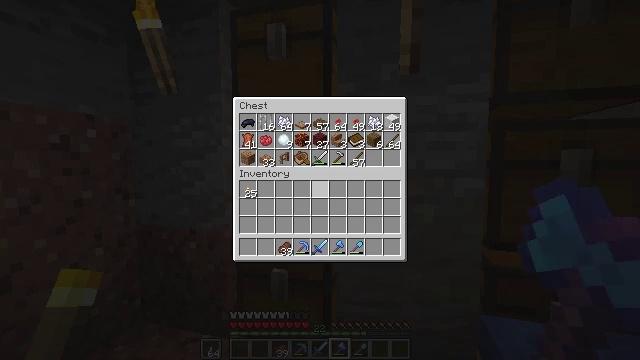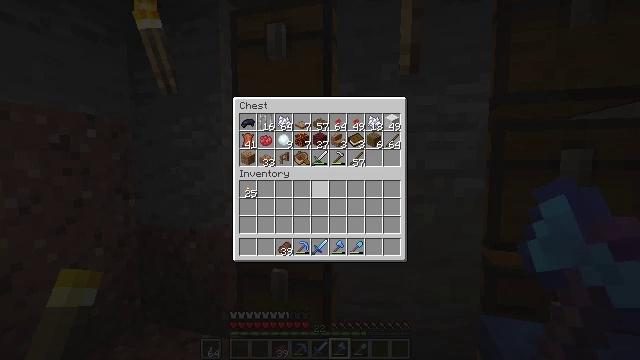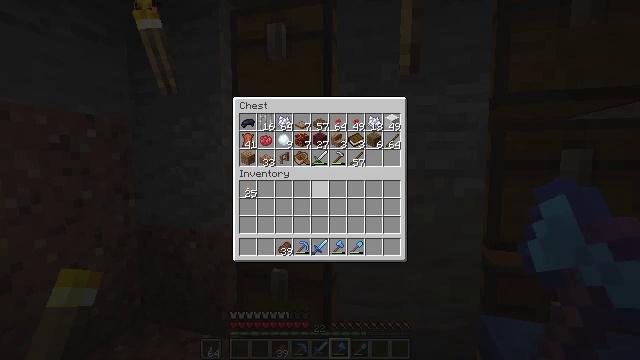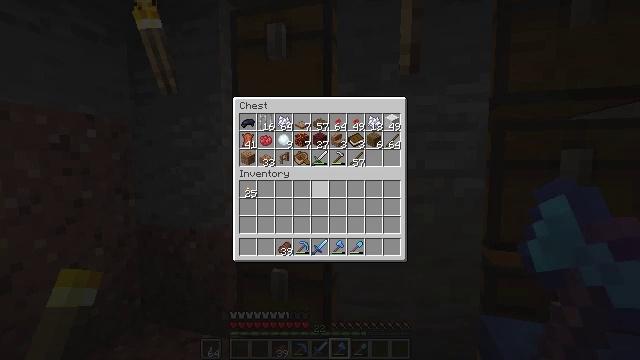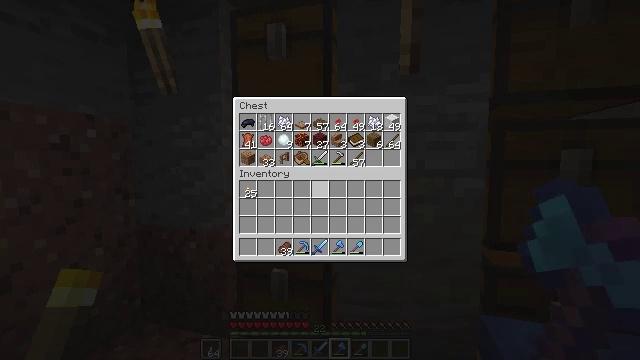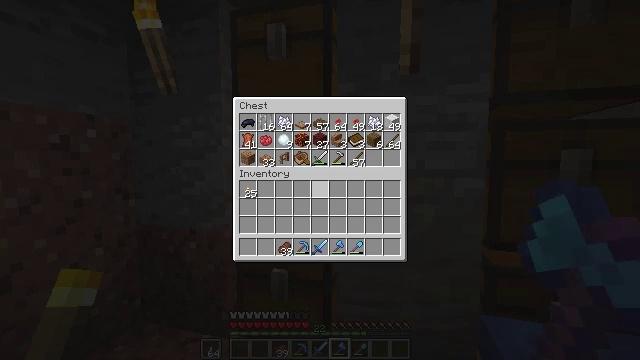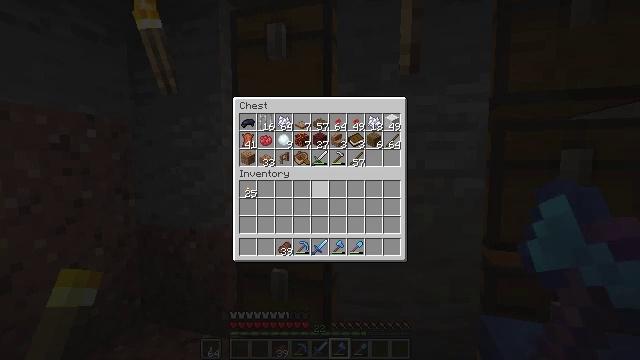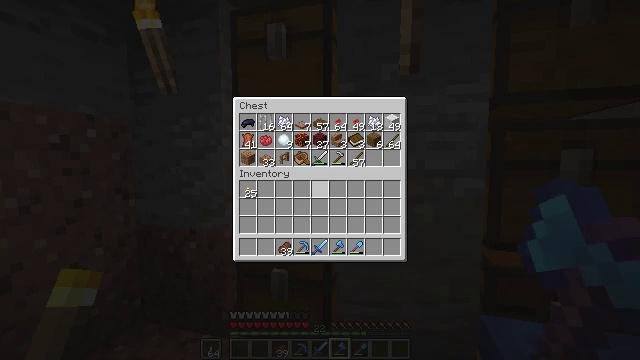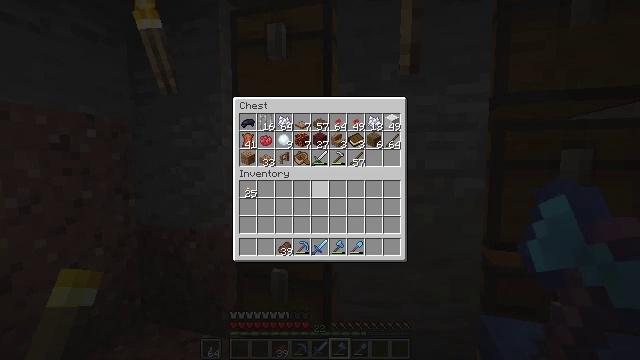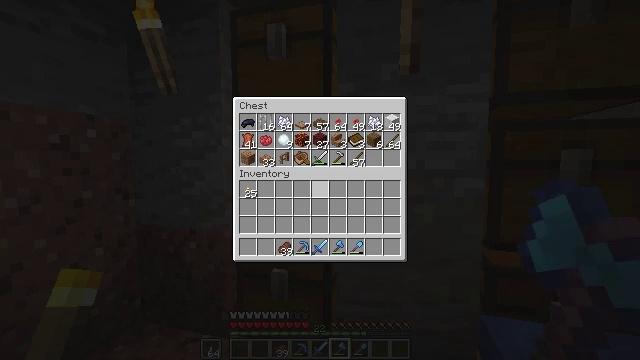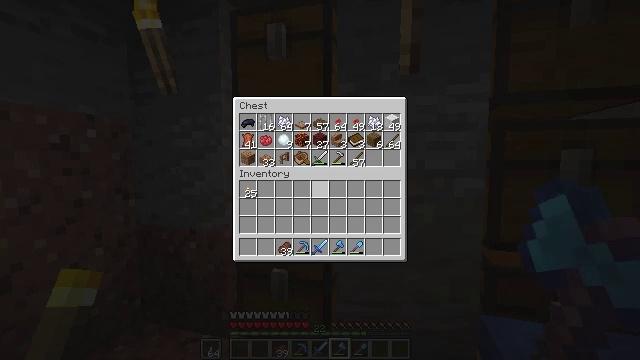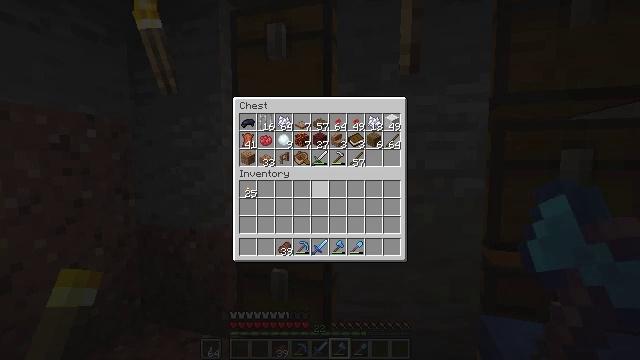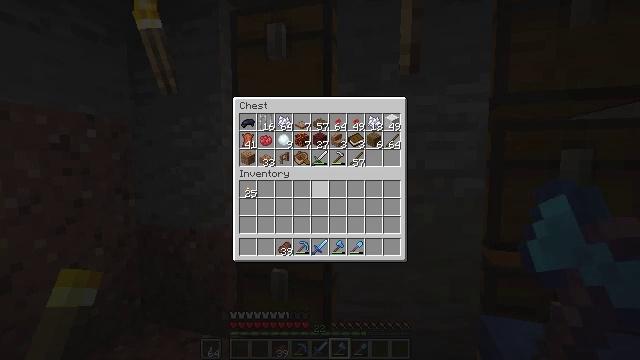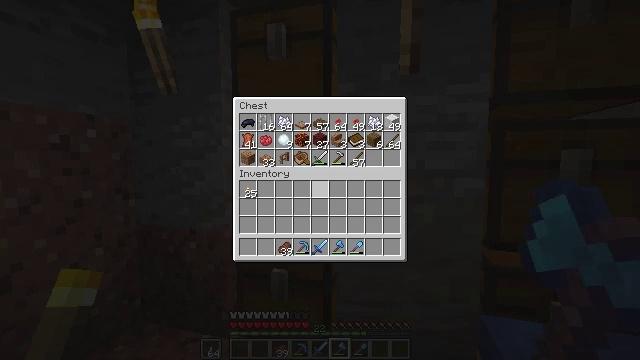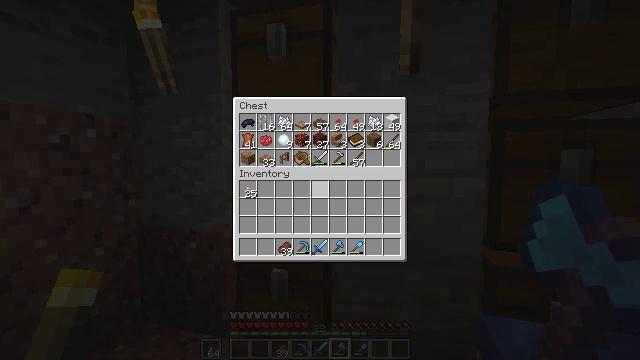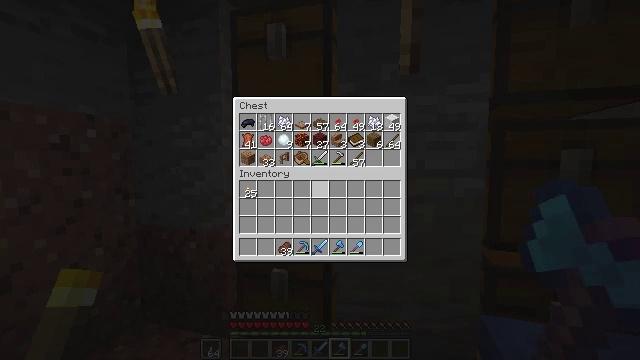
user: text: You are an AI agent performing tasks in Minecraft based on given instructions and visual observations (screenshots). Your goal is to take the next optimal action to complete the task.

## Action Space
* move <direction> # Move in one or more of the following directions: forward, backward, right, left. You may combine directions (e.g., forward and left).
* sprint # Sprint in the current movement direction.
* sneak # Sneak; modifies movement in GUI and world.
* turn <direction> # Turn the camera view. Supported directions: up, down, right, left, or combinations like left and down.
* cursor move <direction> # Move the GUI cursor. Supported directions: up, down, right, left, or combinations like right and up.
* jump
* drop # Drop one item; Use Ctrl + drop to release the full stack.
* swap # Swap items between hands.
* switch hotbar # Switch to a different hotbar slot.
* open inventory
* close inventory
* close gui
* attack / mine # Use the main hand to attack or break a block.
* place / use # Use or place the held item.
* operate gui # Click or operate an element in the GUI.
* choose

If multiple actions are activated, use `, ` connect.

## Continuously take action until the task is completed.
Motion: motion action
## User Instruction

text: Break the chest to retrieve items inside.
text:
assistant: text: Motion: no_op
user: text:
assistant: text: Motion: no_op
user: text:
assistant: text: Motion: no_op
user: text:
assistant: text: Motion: no_op
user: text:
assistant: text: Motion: no_op
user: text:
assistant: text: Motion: no_op
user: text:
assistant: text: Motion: no_op
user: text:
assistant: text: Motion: no_op
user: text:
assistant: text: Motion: no_op
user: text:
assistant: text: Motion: no_op
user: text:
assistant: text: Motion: no_op
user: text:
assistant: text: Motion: no_op
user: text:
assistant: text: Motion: no_op
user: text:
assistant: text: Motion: no_op
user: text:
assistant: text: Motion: no_op
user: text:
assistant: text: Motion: no_op
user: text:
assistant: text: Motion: no_op
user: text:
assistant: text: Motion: no_op
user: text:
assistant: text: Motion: no_op
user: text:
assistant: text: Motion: close gui
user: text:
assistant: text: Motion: no_op
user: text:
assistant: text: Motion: turn left and down
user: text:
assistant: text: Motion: turn left and down
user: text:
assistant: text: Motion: turn left and down
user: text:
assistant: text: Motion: turn left and down
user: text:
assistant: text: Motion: turn left
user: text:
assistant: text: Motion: turn left and up
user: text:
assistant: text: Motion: turn left and up
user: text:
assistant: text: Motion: turn left and up
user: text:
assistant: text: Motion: turn right